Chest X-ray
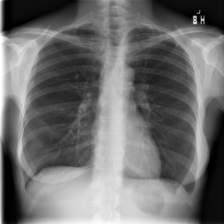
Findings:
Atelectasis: negative
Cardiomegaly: negative
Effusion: negative
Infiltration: negative
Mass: negative
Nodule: positive
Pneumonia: negative
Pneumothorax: negative
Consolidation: negative
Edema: negative
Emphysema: negative
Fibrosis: negative
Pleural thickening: negative
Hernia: negative